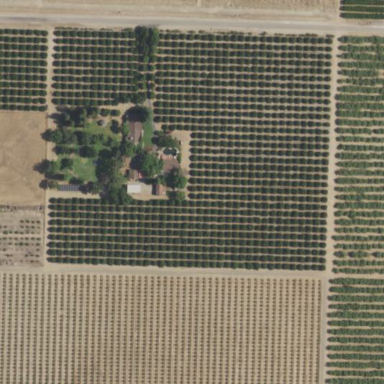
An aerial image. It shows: Orange orchard with rows of orange trees.